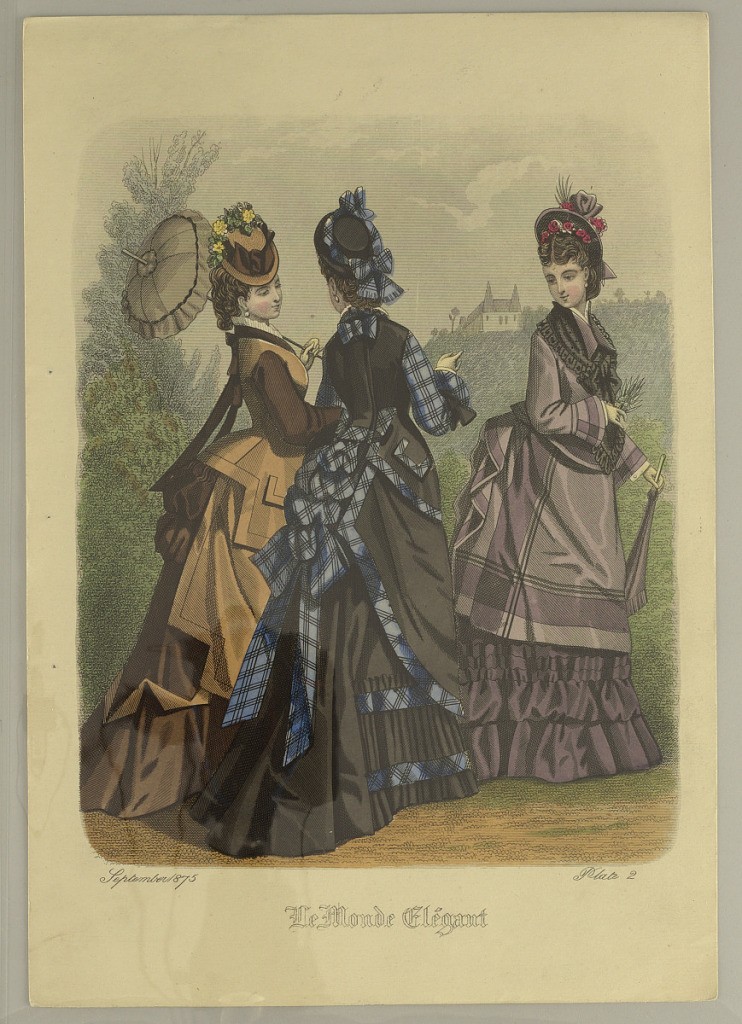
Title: Fashion Plate from Le Monde Elégant
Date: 1875
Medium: Engraving, brush and watercolor on paper
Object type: Print
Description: Three women on a walk, left, in light and dark brown. Center, in dark gray, with blue plaid trim; at right, in violet. Title and date below.